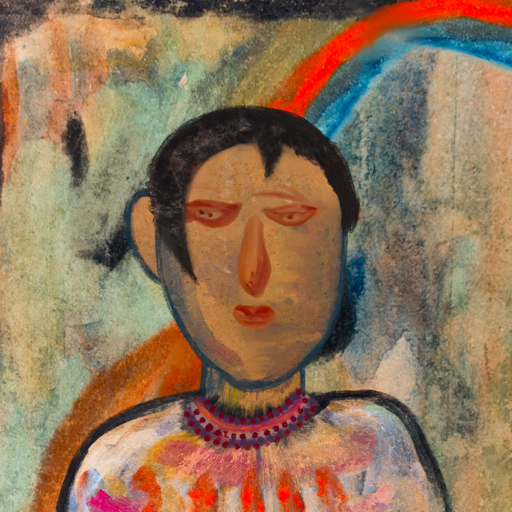
Background: Childish, Head And Neck Front: In_The_Sun, Face Front: Pious_Lady, Bust: Childish, Hair Front: Roy_Bahadur, Head Accessory: Blank, Second Necklace: Blank, Necklace: Roy_Bahadur, Baby: Blank